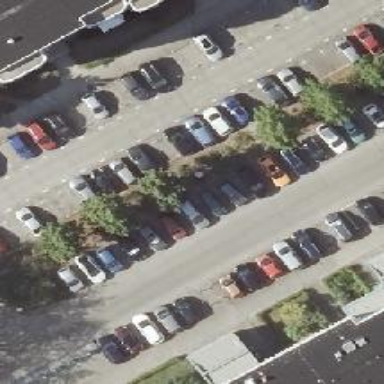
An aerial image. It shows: Street-side parking area.